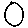
Label: moon